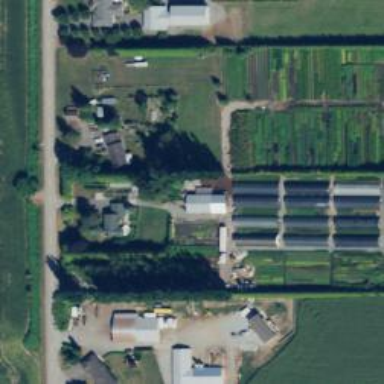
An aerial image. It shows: Farmyard area.